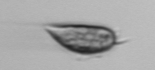
Label: Prorocentrum_triestinum